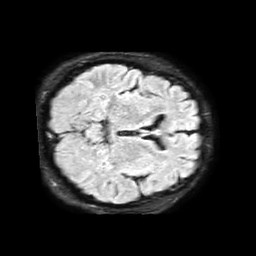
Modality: FLAIR
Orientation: axial
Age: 38
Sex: male
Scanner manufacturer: philips
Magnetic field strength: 1.5 T
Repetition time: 6 s
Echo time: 0.1015 s